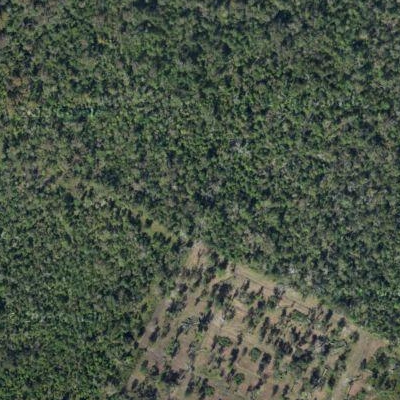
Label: eForest